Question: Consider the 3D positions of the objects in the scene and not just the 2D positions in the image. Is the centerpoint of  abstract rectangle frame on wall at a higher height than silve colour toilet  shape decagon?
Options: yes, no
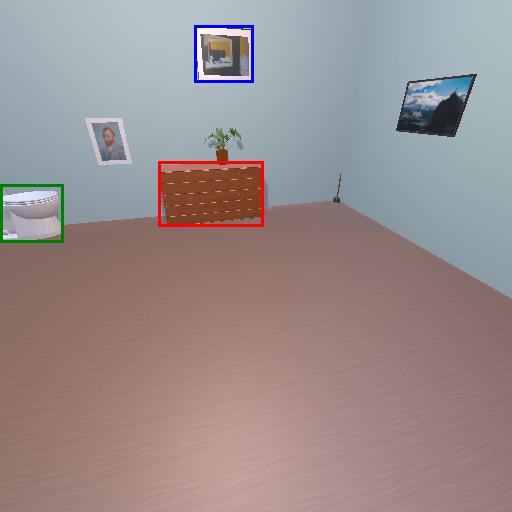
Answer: yes